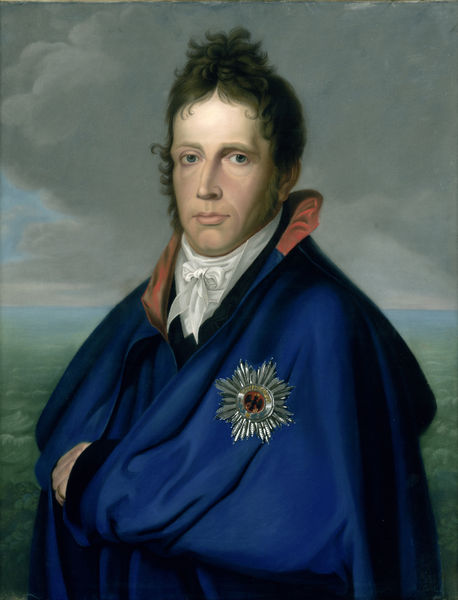
Titel: Willem Frederik (1772-1843), erfprins van Oranje-Nassau. Later koning Willem I. Genaamd 'Het mantelportret'
Standort: Amsterdam
Institution: Rijksmuseum
Schlagwörter: blau, himmel, mann, meer, umhang, wasser, weiß, wolken, see, frankreich, grau, hintergrund, mund, nase, blick, rot, wiese, wolke, malerei, schleife, hemd, arm, augen, gesicht, herr, porträt, natur, mantel, locken, blue, napoleon, oil, red, collar, face, hair, nose, painting, portrait, dreiviertel, abzeichen, orden, hand, cloud, clouds, man, sky, tree, head, ocean, sea, trees, eyes, marine, chin, coat, mouth, cravat, tie, arms, cape, cloak, eye, finger, fingers, lips, cheek, gentleman, medal, outdoor, aristokratisch, forehead, bow, star, brooch, cape\, brows, direct, badge, blue coat, marune